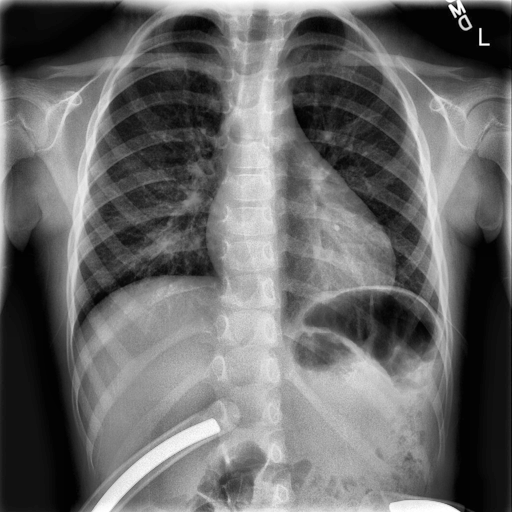
Finding: NORMAL